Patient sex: F
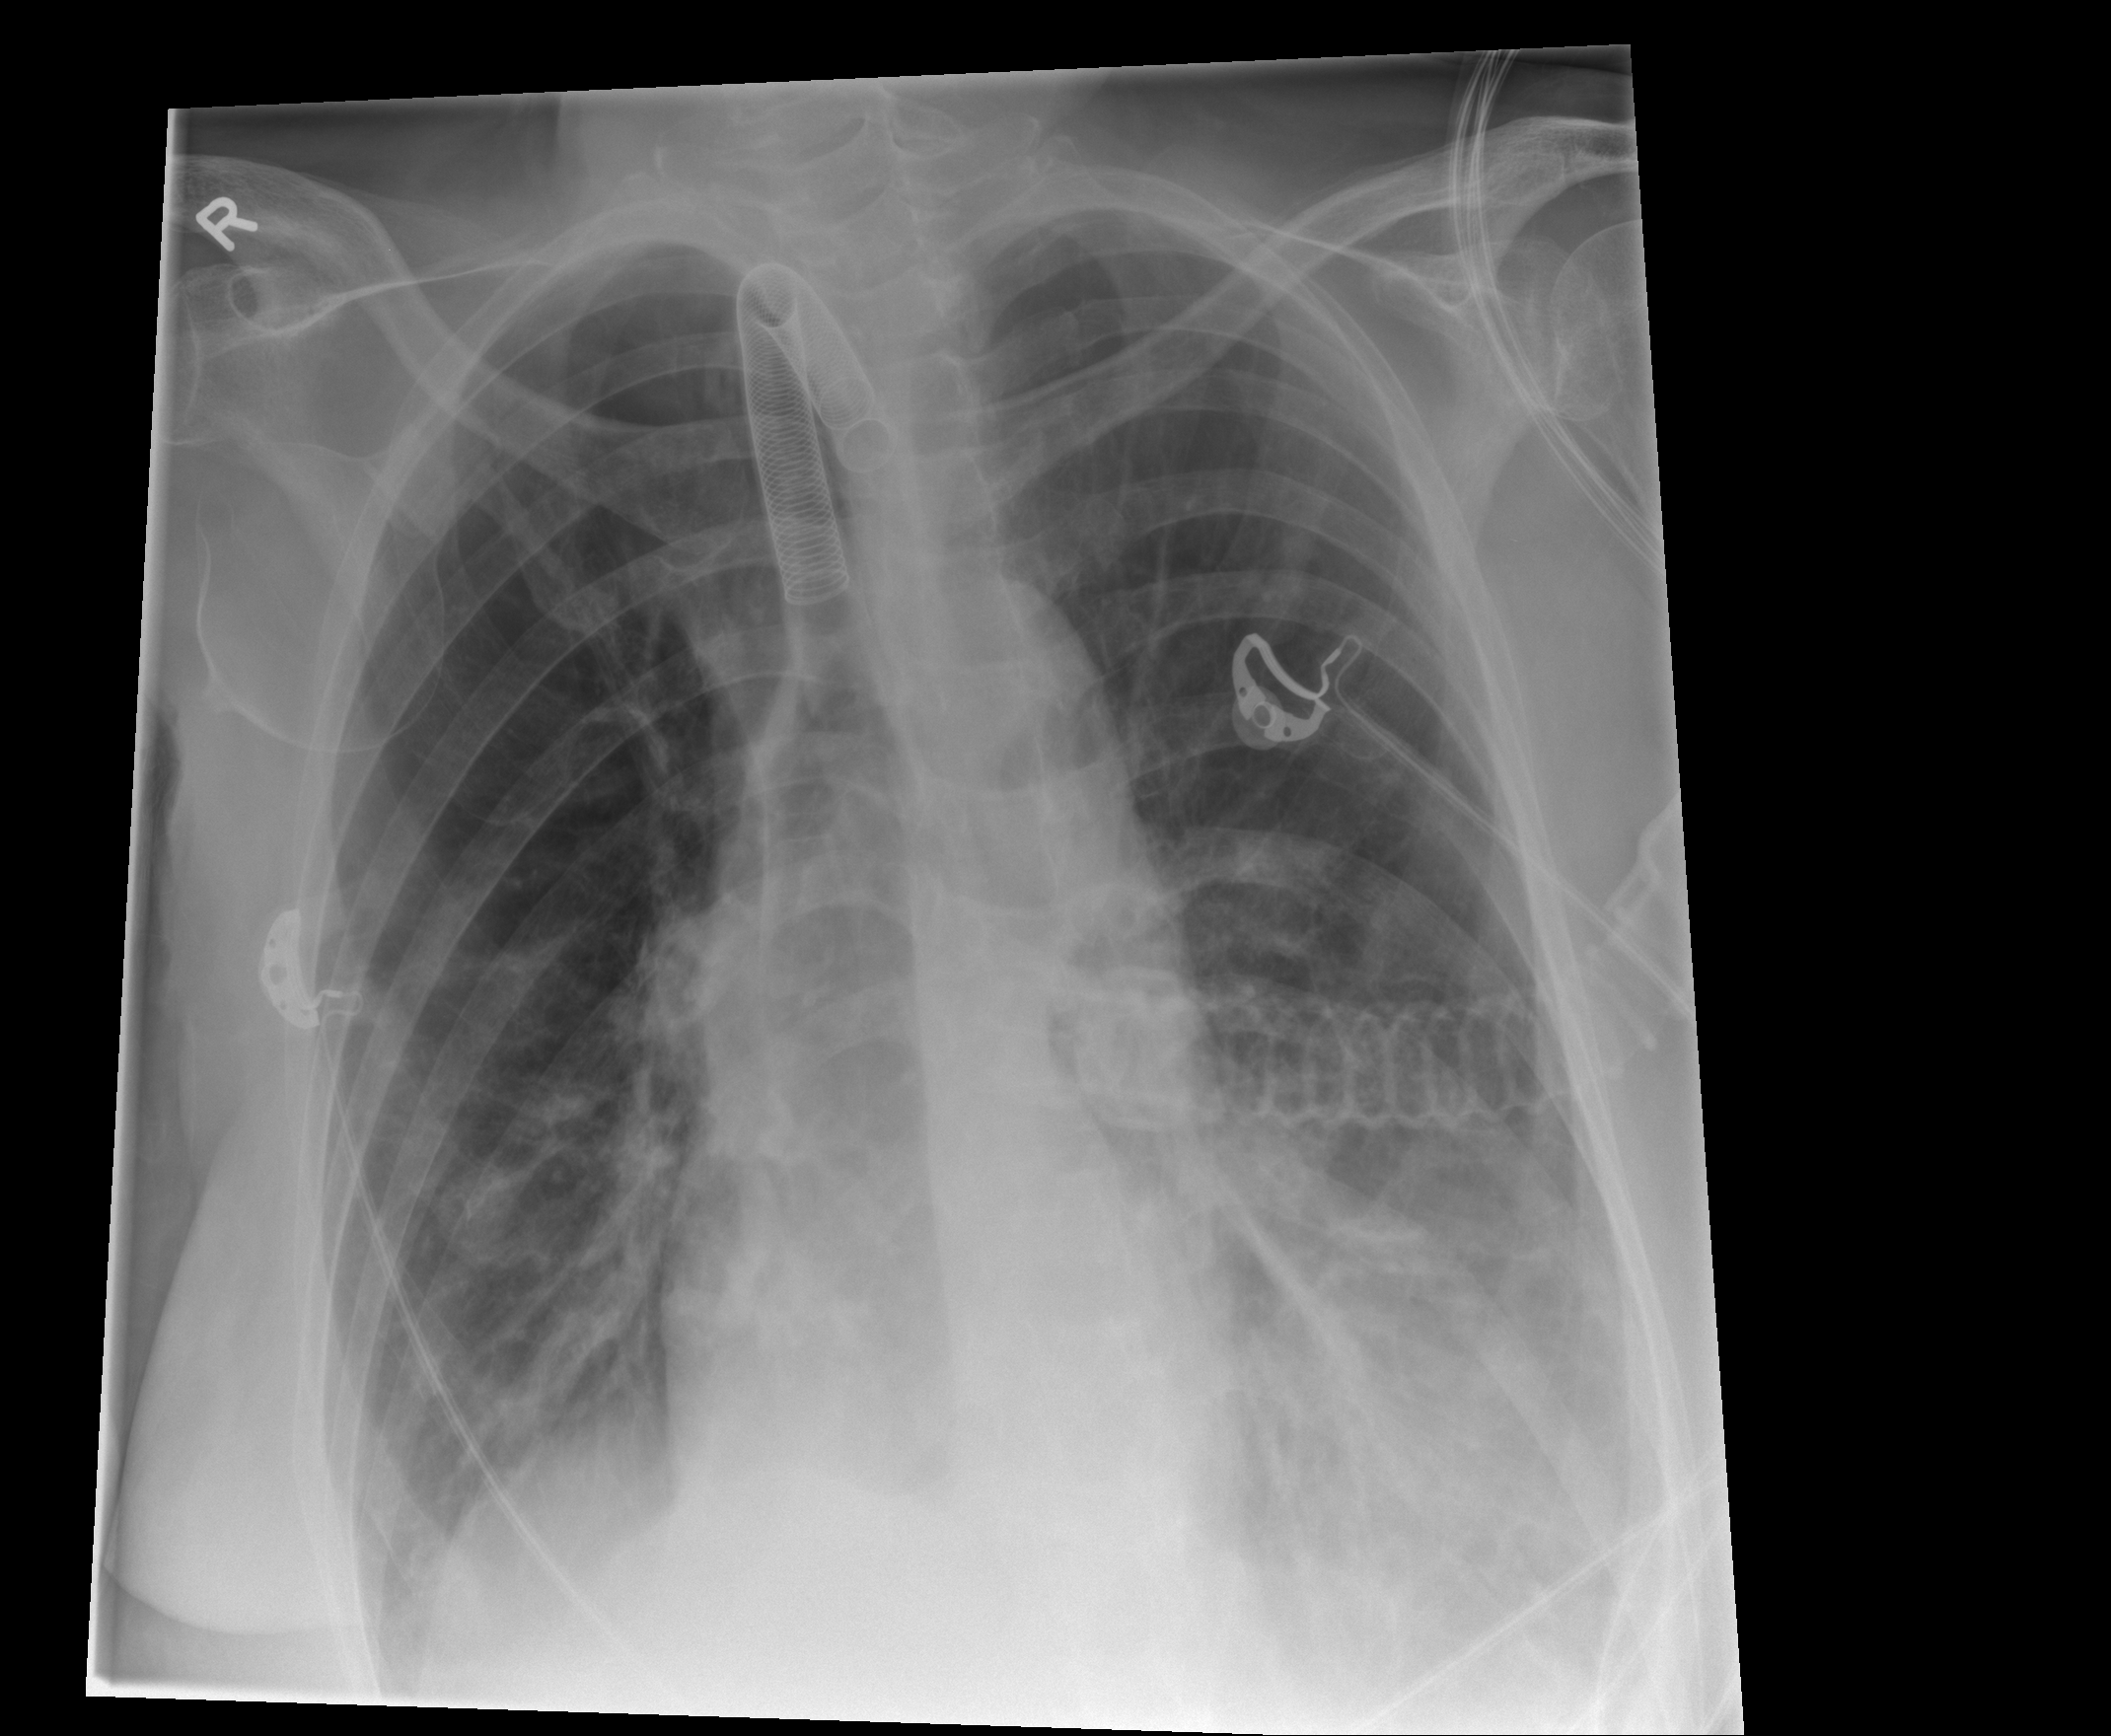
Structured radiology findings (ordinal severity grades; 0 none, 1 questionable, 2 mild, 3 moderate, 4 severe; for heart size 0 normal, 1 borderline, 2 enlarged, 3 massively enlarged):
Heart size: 0
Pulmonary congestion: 0
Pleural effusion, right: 2
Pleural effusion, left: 3
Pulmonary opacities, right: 0
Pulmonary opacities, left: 0
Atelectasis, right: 2
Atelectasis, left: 2